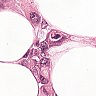
Metastatic tissue present: yes